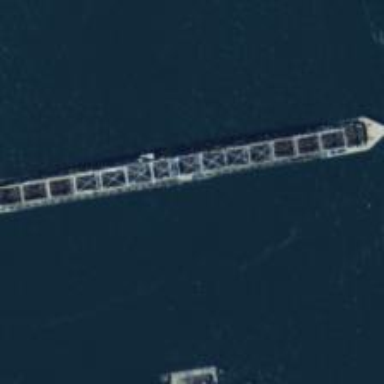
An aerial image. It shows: Bridge supported by pivot pier.